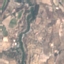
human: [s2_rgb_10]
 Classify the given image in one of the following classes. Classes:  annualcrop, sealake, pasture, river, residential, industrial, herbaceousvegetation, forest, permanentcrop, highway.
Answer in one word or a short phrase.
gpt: PermanentCrop